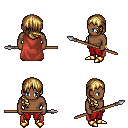
a pixel art fantasy rpg character, male body template, human, dark skin, maroon cape, red pants, blonde right-swept hairstyle, bracelets, gold boots, spear, four views (front, back, left, right), 2x2 character sprite sheet, small pixel art, hard edges, no anti-aliasing